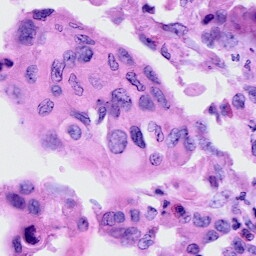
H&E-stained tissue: Cervix